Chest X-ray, AP view. Patient: 22 years old, sex M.
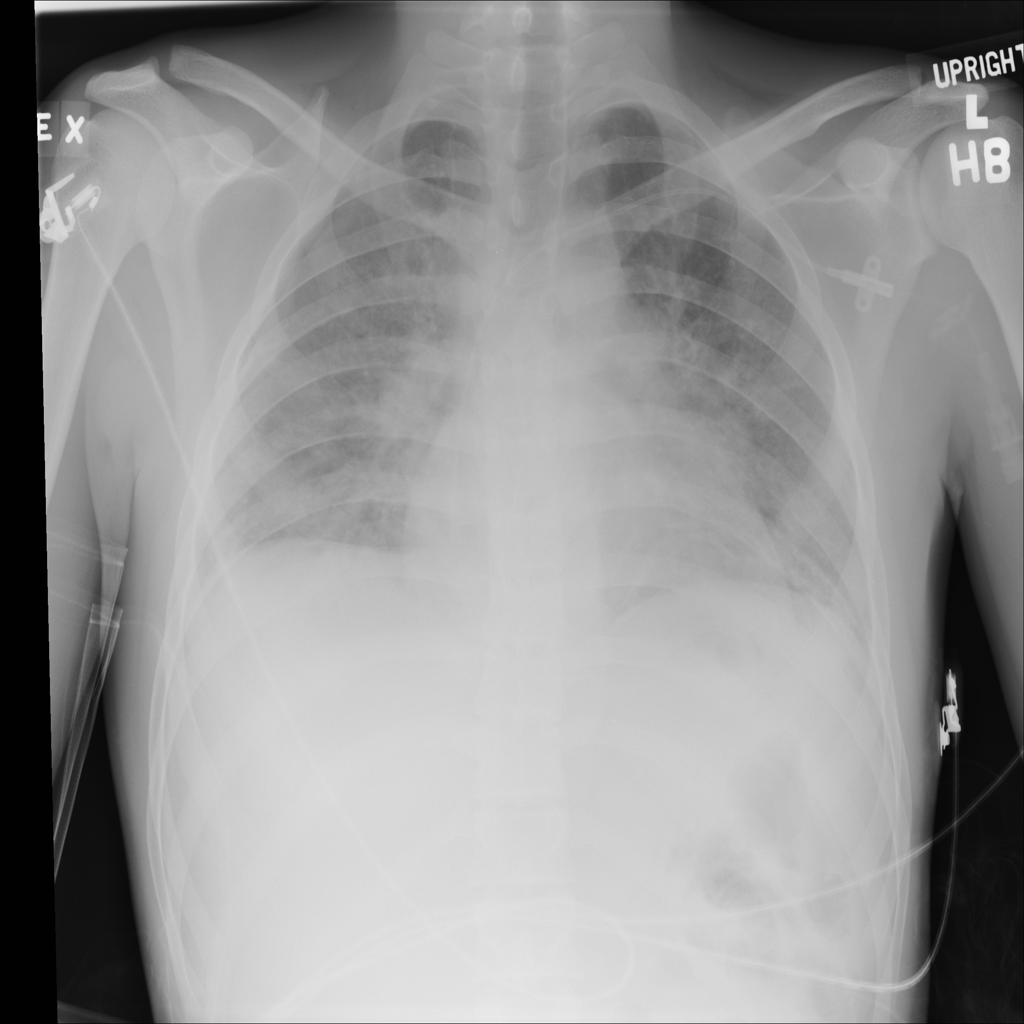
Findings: No Finding